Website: bh-photo
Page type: gifting
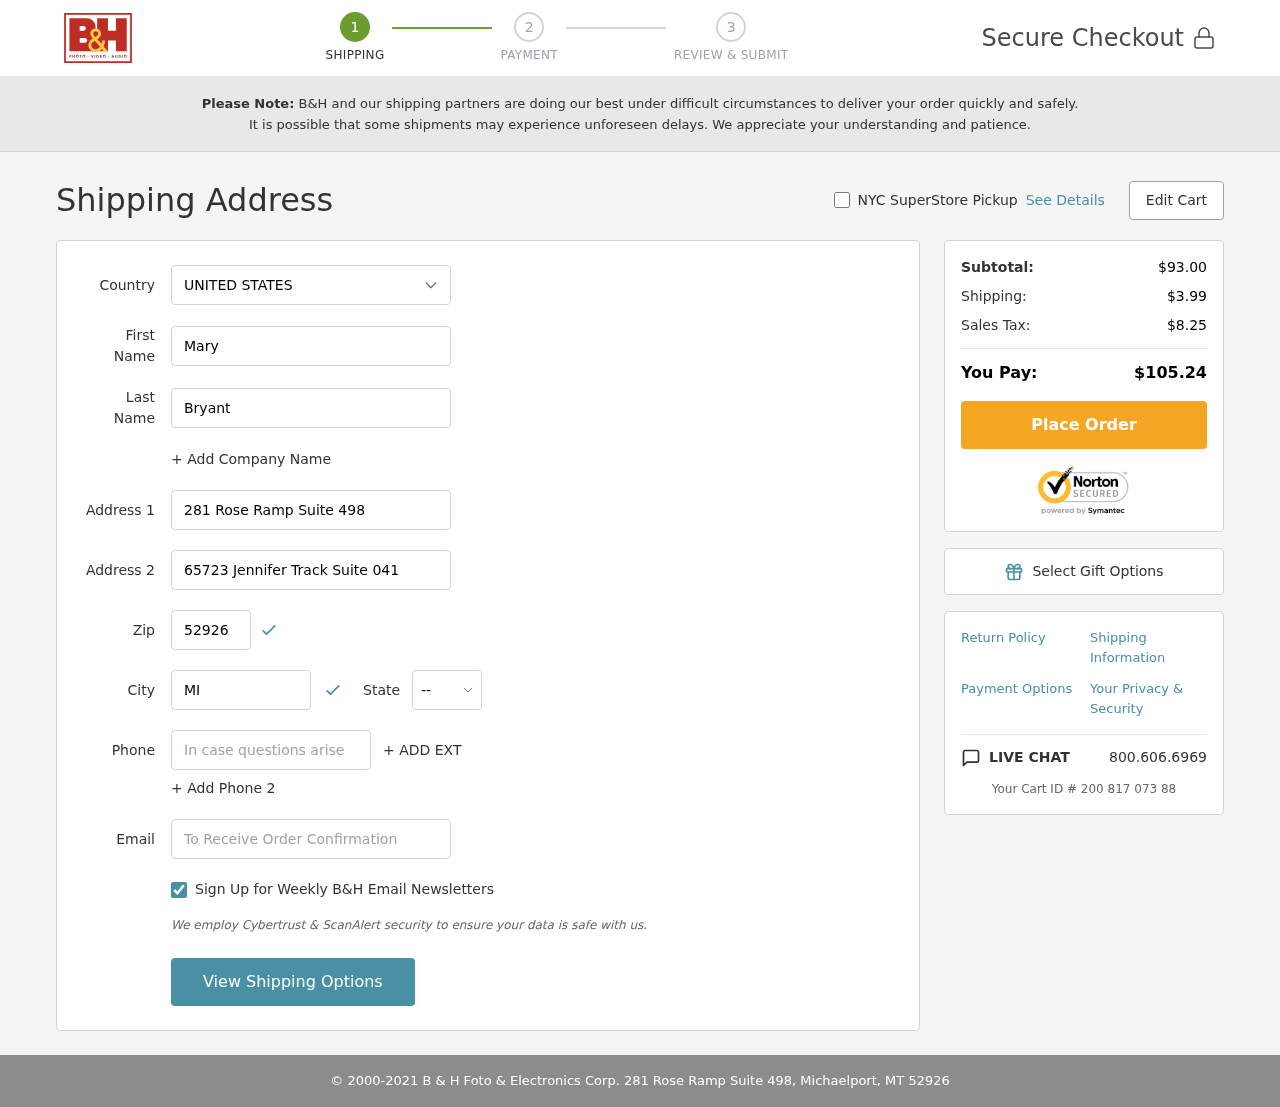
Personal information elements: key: PII_CITY
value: Michaelport
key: PII_COUNTRY
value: United States
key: PII_EMAIL
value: mary.bryant@yahoo.com
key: PII_FIRSTNAME
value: Mary
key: PII_LASTNAME
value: Bryant
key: PII_PHONE
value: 2049894984
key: PII_POSTCODE
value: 52926
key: PII_STATE_ABBR
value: MT
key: PII_STREET
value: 281 Rose Ramp Suite 498
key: PII_STREET2
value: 65723 Jennifer Track Suite 041
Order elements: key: ORDER_SUBTOTAL
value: $93.00
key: ORDER_SHIPPING_COST
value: $3.99
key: ORDER_TAX
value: $8.25
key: ORDER_TOTAL
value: $105.24
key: ORDER_ID
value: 200 817 073 88